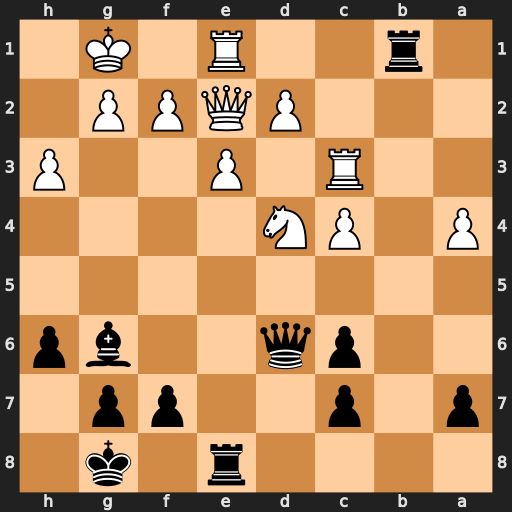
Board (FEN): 4r1k1/p1p2pp1/2pq2bp/8/P1PN4/2R1P2P/3PQPP1/1r2R1K1
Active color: b
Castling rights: -
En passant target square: -
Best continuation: Rxe1+ Qxe1 Qxd4